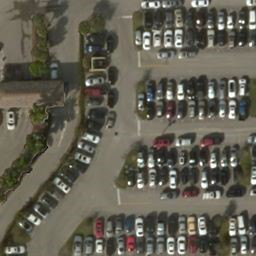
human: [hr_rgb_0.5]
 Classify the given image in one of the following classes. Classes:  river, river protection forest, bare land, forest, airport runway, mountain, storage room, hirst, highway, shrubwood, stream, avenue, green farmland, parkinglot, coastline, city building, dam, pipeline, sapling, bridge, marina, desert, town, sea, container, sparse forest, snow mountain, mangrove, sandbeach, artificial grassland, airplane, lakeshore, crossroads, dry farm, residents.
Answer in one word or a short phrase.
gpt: parkinglot